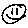
Label: smiley face